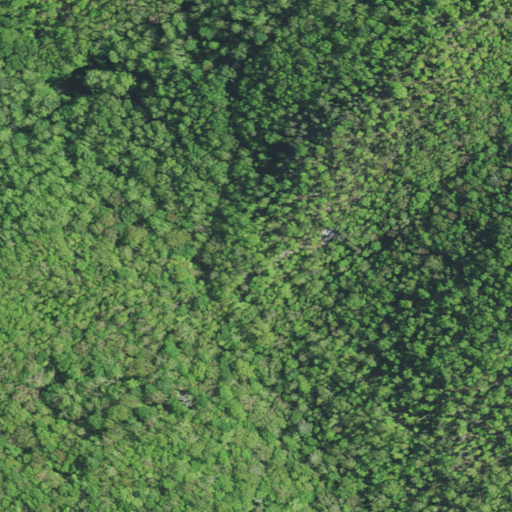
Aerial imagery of gap in Kentucky named Scuttlehole Gap containing deciduous forest, open development, and mixed forest